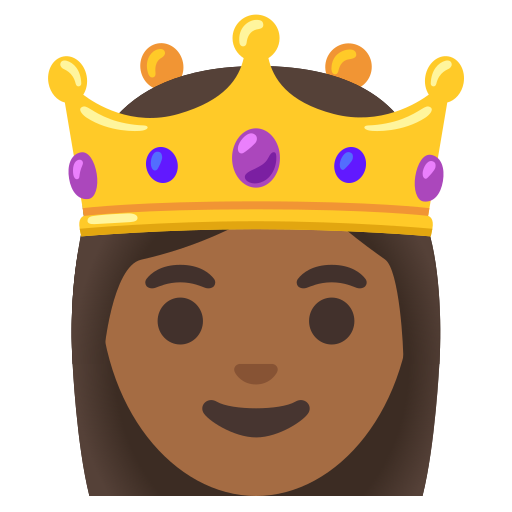
Emoji: 👸🏾